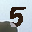
Label: 5